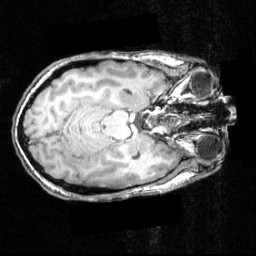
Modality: T1w
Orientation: axial
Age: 24
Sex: male
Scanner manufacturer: siemens
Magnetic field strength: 3.951 T
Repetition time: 2.5 s
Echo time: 0.00393 s